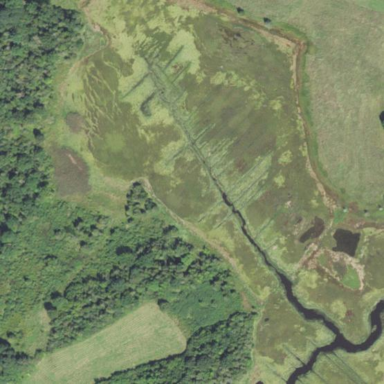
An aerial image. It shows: Conservation nature reserve area.